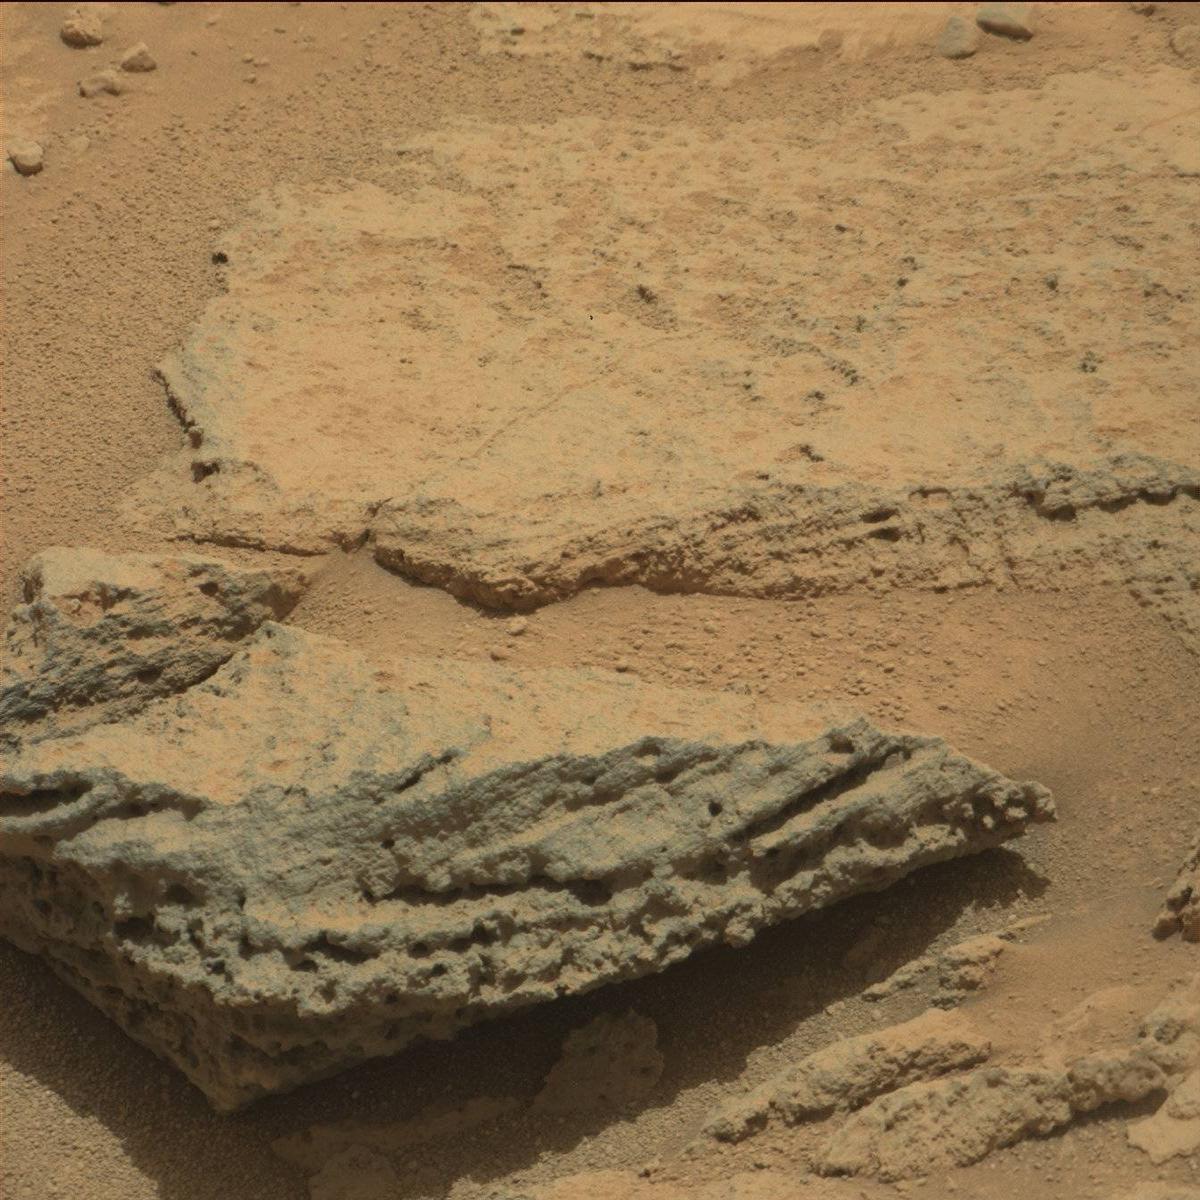
Terrain classes present: Bedrock, Sand / Soil